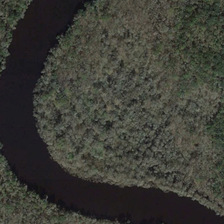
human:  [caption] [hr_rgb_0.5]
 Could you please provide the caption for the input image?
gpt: many green trees are in two sides of a curved river .

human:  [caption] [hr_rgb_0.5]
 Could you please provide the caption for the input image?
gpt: many green trees are in two sides of a curved river .

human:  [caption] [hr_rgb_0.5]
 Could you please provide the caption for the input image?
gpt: many green trees are in two sides of a curved river .

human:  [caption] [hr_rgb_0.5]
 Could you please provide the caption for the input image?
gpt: many green trees are in two sides of a curved river .

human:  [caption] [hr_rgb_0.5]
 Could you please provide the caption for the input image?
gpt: many green trees are in two sides of a curved river .